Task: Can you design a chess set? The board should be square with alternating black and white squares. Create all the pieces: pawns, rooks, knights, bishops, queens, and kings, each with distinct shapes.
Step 1117:
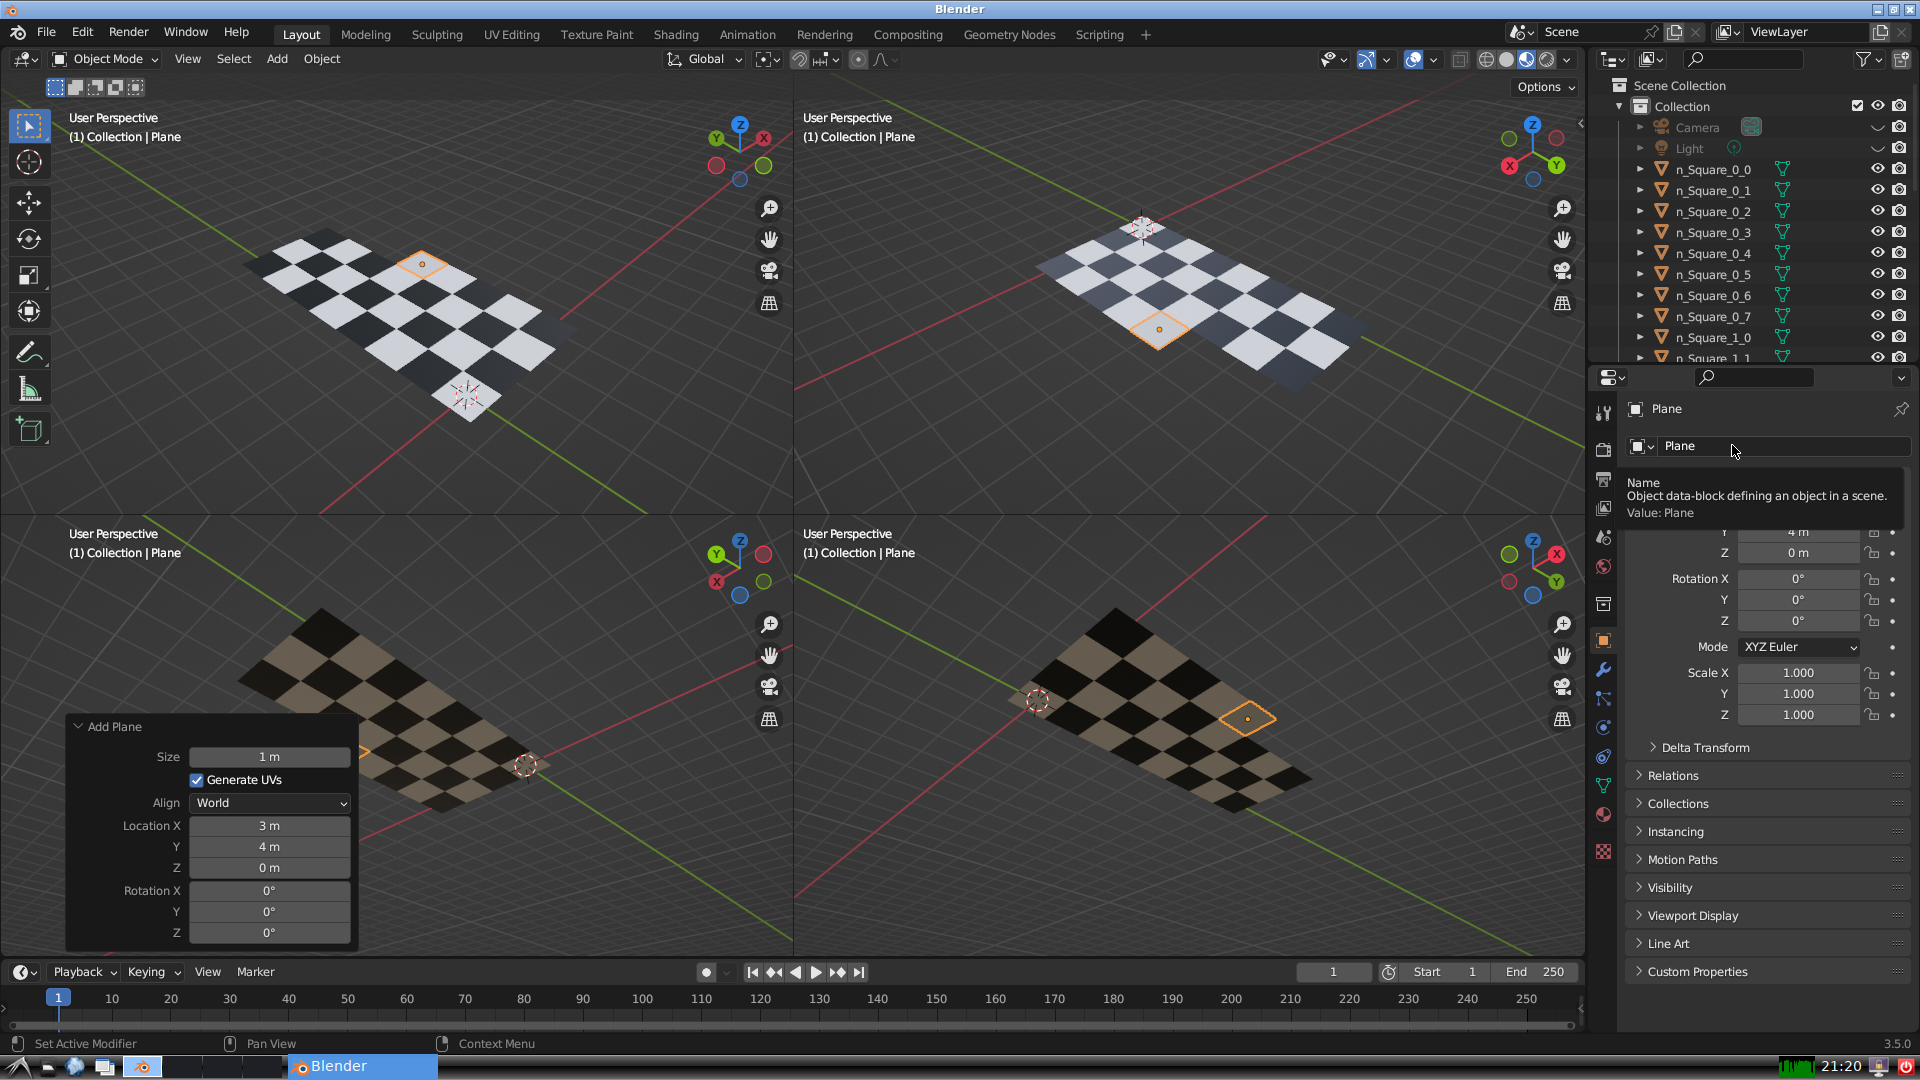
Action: click: no